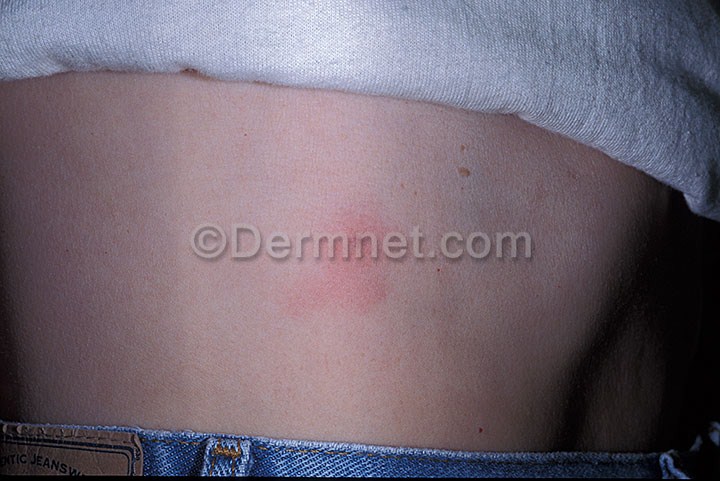
Disease: Scabies Lyme Disease and other Infestations and Bites